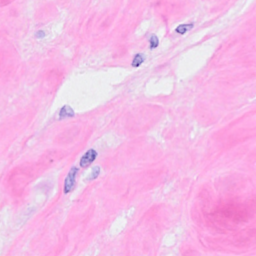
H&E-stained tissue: Breast